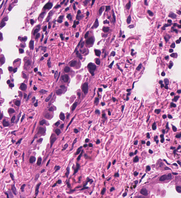
Tumor epithelial tissue: yes
Tumor-associated stroma tissue: yes
Normal tissue: no